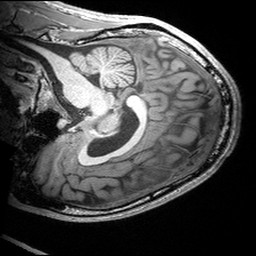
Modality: T1w
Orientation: sagittal
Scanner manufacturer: siemens
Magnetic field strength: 3 T
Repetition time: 2.53 s
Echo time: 0.00299 s